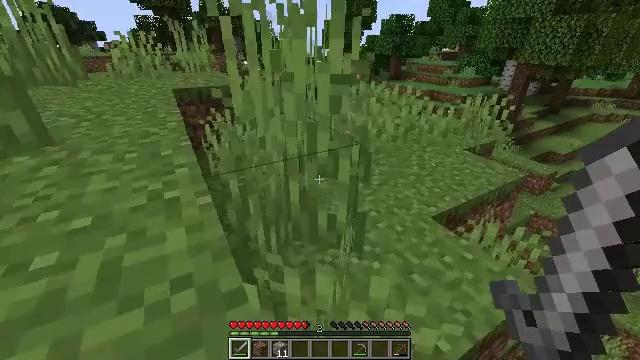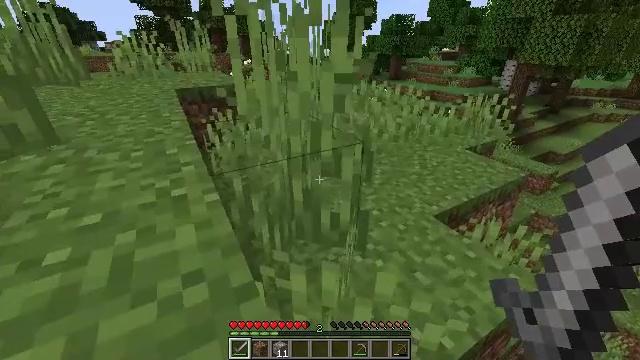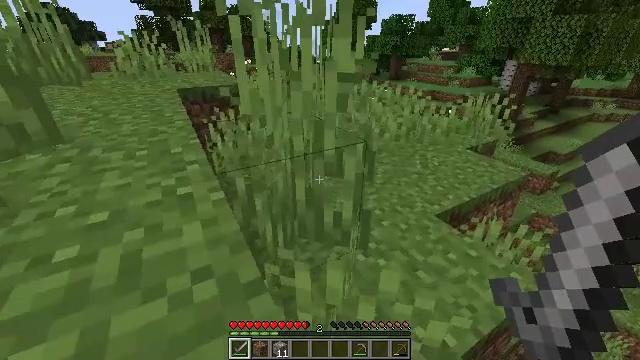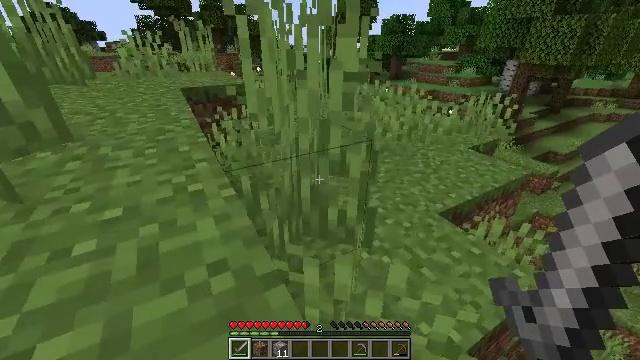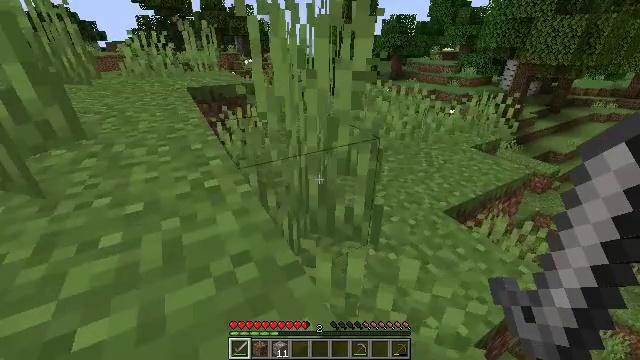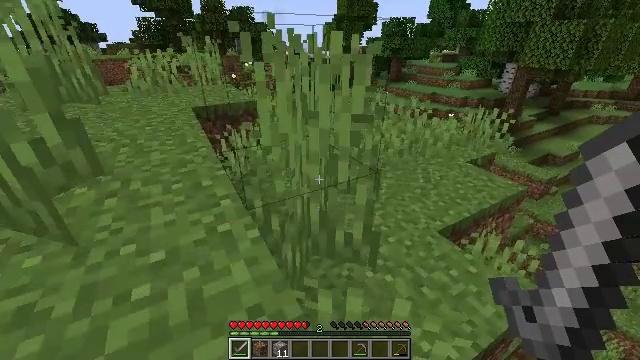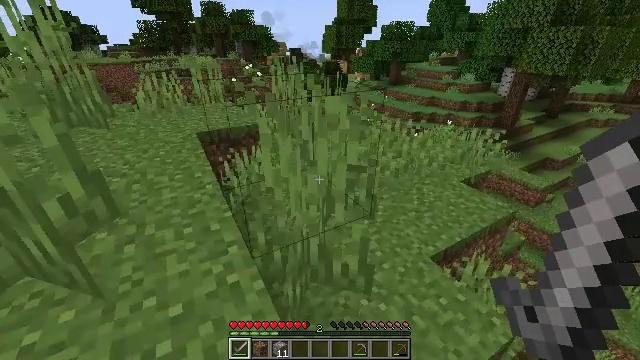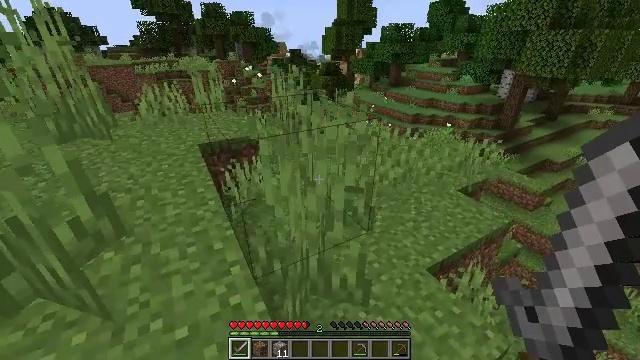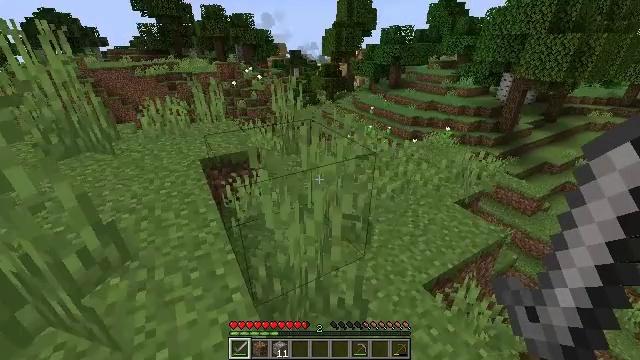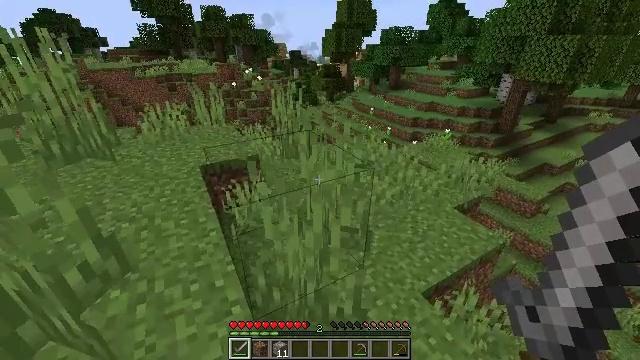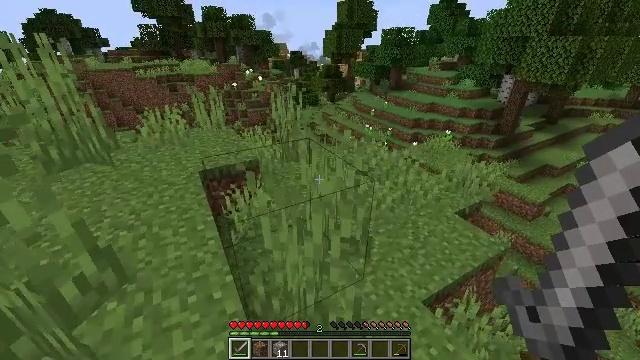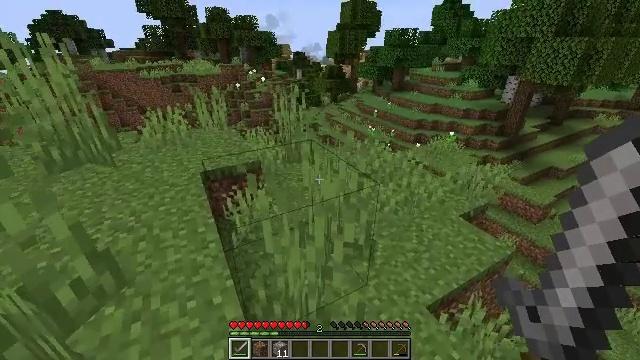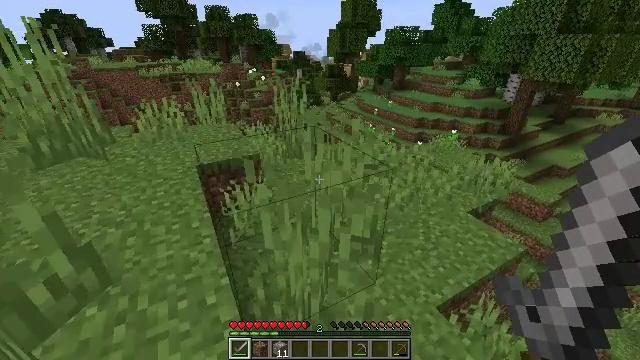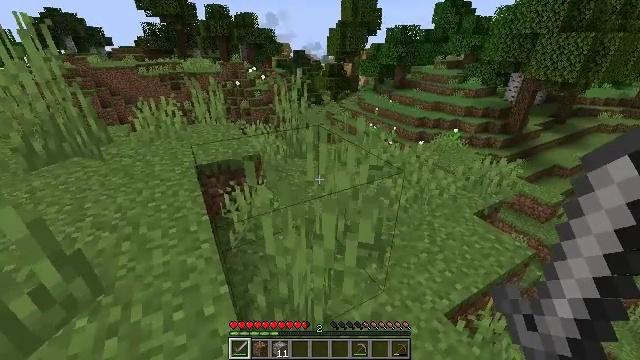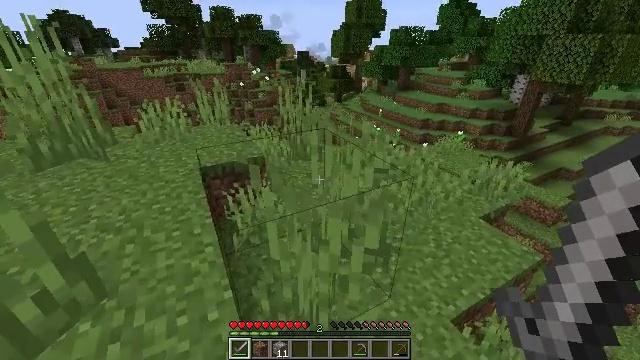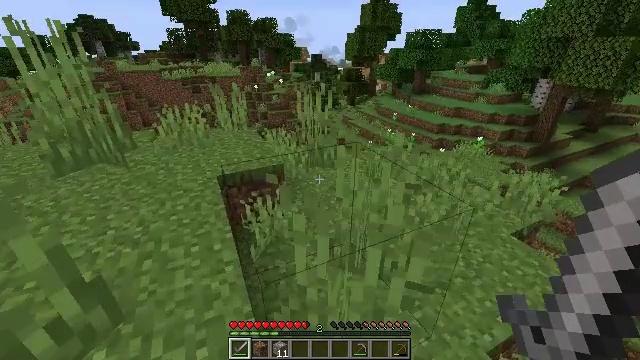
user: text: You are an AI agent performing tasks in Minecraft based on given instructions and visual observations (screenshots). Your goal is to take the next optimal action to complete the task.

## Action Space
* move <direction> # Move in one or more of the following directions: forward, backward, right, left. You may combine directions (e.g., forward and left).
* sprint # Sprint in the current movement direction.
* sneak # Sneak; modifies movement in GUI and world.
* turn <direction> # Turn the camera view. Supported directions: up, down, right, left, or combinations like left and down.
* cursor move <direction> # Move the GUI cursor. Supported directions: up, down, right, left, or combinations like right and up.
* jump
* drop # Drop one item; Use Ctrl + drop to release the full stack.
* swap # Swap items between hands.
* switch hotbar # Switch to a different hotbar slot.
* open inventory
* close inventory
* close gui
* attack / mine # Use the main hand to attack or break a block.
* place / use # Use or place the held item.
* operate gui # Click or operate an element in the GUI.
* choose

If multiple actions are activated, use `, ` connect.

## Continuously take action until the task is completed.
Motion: motion action
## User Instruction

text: Mine the white bed.
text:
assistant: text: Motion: move forward and move left
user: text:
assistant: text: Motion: move forward and move left
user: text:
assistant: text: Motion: move forward and move left
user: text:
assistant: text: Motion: move forward and move left
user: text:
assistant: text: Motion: move forward, jump
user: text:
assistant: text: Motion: move forward, jump
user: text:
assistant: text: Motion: move forward, jump
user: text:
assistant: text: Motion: move forward, jump
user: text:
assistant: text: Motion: move forward, jump
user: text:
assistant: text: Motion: move forward and move left, jump
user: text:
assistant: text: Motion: move forward and move left, jump
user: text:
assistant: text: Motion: move forward and move left
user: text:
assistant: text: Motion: move forward and move left
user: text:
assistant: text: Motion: move forward and move left
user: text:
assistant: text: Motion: move forward and move left, turn left
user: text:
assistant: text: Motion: move forward and move left, turn left
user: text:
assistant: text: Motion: move forward and move left, turn left
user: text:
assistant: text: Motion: move forward and move left, turn left
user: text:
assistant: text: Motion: no_op
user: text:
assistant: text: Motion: move forward
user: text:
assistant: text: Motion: move forward
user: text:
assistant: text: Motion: move forward
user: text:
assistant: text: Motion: no_op
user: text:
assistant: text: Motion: move forward
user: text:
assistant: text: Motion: move forward
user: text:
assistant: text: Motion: move forward
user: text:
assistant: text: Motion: move forward
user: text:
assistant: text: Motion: move forward
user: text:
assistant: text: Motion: move forward
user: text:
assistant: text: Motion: move forward